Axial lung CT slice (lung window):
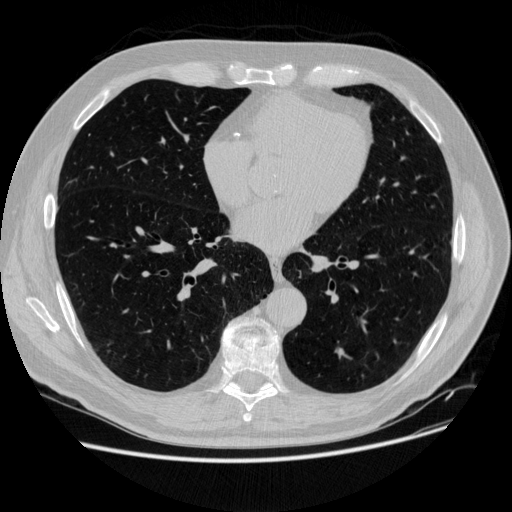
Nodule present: no